Question: I am kind of beginner in UWP Platform and I am building an app using template 10. I have used 'GridView' for a particular page, but the problem is that the 'GridView' shows its borders when you hover over it or select its item. Like this:

I want the border not to show up whenever the user hovers over it or selects a 'GridView' item.
My XAML Code is:
'''
<Page
x:Class="Sample.Views.Category"
xmlns="http://schemas.microsoft.com/winfx/2006/xaml/presentation"
xmlns:x="http://schemas.microsoft.com/winfx/2006/xaml"
xmlns:local="using:Sample.Views"
xmlns:d="http://schemas.microsoft.com/expression/blend/2008"
xmlns:mc="http://schemas.openxmlformats.org/markup-compatibility/2006"
xmlns:data="using:Sample.ViewModels"
xmlns:controls="using:Template10.Controls"
mc:Ignorable="d">
<Page.Resources>
<DataTemplate x:DataType="data:CategoryViewModel" x:Key="CategoryDataTemplate">
<StackPanel HorizontalAlignment="Center" Margin="10,0,20,10">
<Image Width="150" Source="{x:Bind IconFile}" />
<TextBlock FontSize="16" Text="{x:Bind Category}" HorizontalAlignment="Center" />
<!--<TextBlock FontSize="10" Text="{x:Bind Author}" HorizontalAlignment="Center" />-->
</StackPanel>
</DataTemplate>
</Page.Resources>
<Grid Background="{ThemeResource ApplicationPageBackgroundThemeBrush}">
<Grid.RowDefinitions>
<RowDefinition Height="Auto"/>
<RowDefinition Height="*"/>
</Grid.RowDefinitions>
<!-- header -->
<controls:PageHeader x:Name="pageHeader" Frame="{x:Bind Frame}" Text="Category Page" Grid.Row="0" Grid.ColumnSpan="2">
<!-- place stretched, across top -->
<RelativePanel.AlignTopWithPanel>True</RelativePanel.AlignTopWithPanel>
<RelativePanel.AlignRightWithPanel>True</RelativePanel.AlignRightWithPanel>
<RelativePanel.AlignLeftWithPanel>True</RelativePanel.AlignLeftWithPanel>
</controls:PageHeader>
<GridView Grid.Row="2" >
<GridView ItemsSource="{x:Bind Categories}"
IsItemClickEnabled="True"
ItemClick="GridView_ItemClick"
ItemTemplate="{StaticResource CategoryDataTemplate}" >
</GridView>
</GridView>
</Grid>
'''
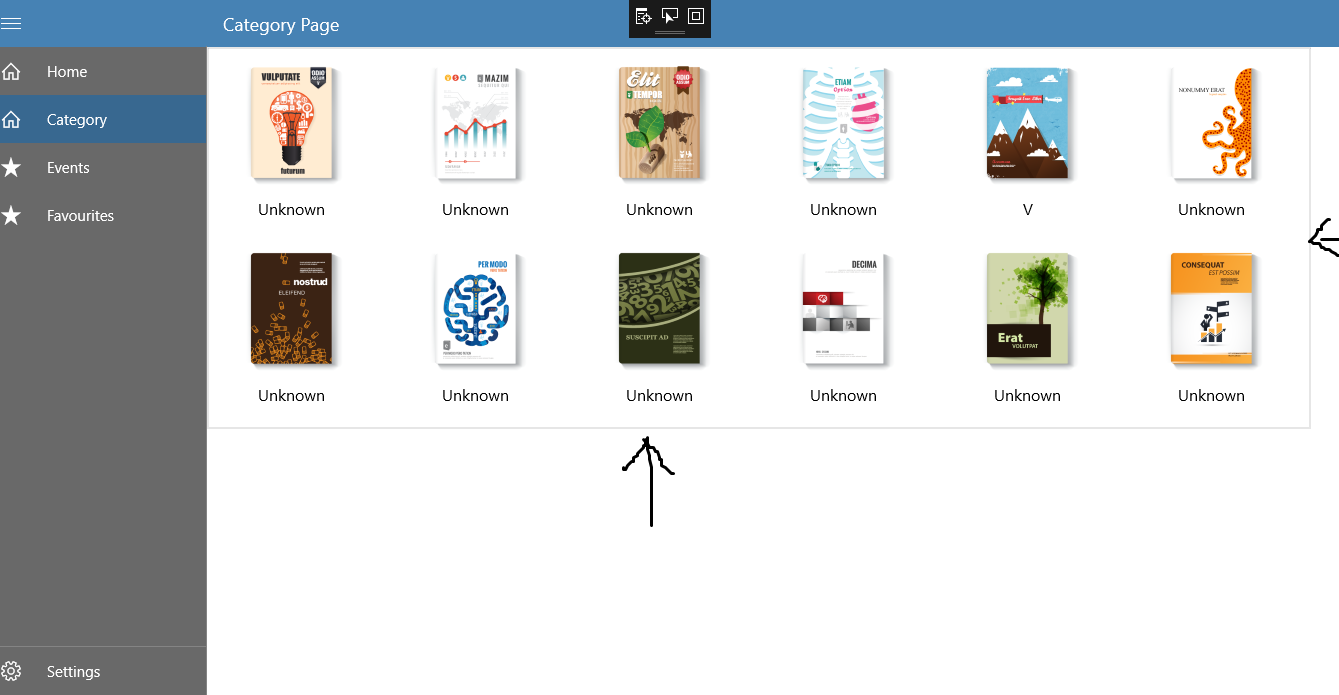
Answer: Try setting the gridview BorderThickness to 0, and brush to Transparent (assuming the thickness didn't work)
<URL>
Here is a link to the properties for the gridview control in XAML.
since you said you're a beginner, try messing around with the different properties and since you have a nested gridview inside a gridview (not sure why) try setting it on both of them.
e.g.:
'''
<GridView Grid.Row="2" BorderThickness="0">
'''